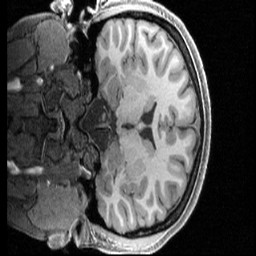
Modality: T1w
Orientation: coronal
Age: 19
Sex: female
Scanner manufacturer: siemens
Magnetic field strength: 3 T
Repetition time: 2.4 s
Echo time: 0.00231 s